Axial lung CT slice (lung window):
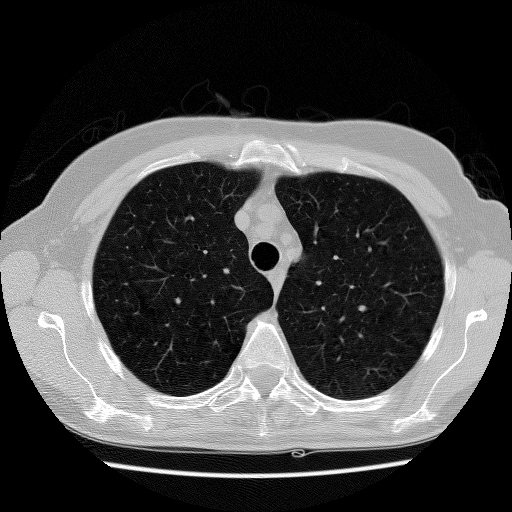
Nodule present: no